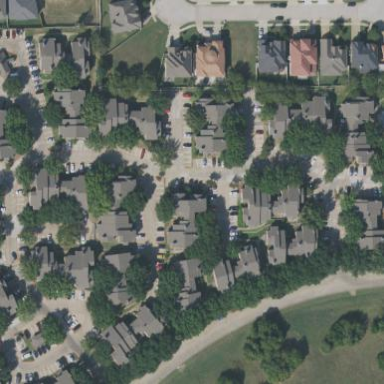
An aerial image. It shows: Residential area with apartments.